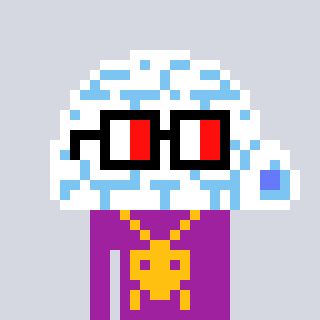
a pixel art character with square glasses with black frames and red eyes, a igloo-shaped head and a magenta-colored body on a cool background